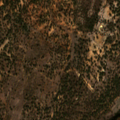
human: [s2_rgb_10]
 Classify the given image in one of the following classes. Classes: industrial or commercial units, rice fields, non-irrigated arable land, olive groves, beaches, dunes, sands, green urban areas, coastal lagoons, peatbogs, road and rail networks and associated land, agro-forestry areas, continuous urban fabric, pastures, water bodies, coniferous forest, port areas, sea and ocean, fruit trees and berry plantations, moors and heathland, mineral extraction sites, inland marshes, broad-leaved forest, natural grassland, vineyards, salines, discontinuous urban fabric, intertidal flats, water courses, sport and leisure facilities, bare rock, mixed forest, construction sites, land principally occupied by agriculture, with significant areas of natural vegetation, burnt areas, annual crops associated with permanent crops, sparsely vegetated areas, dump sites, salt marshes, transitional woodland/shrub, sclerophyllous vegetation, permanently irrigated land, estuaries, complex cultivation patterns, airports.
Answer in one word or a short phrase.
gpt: agro-forestry areas, broad-leaved forest, transitional woodland/shrub